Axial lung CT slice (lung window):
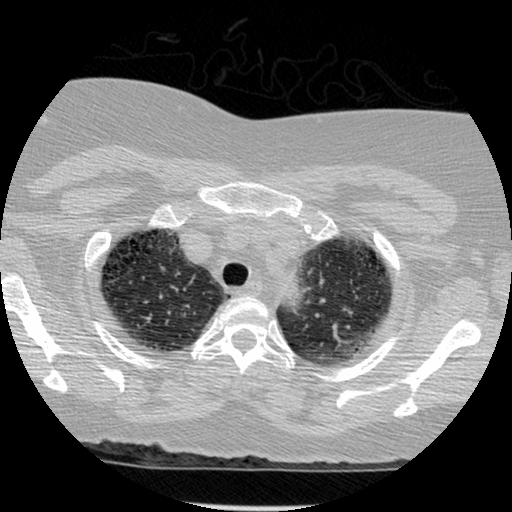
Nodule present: no